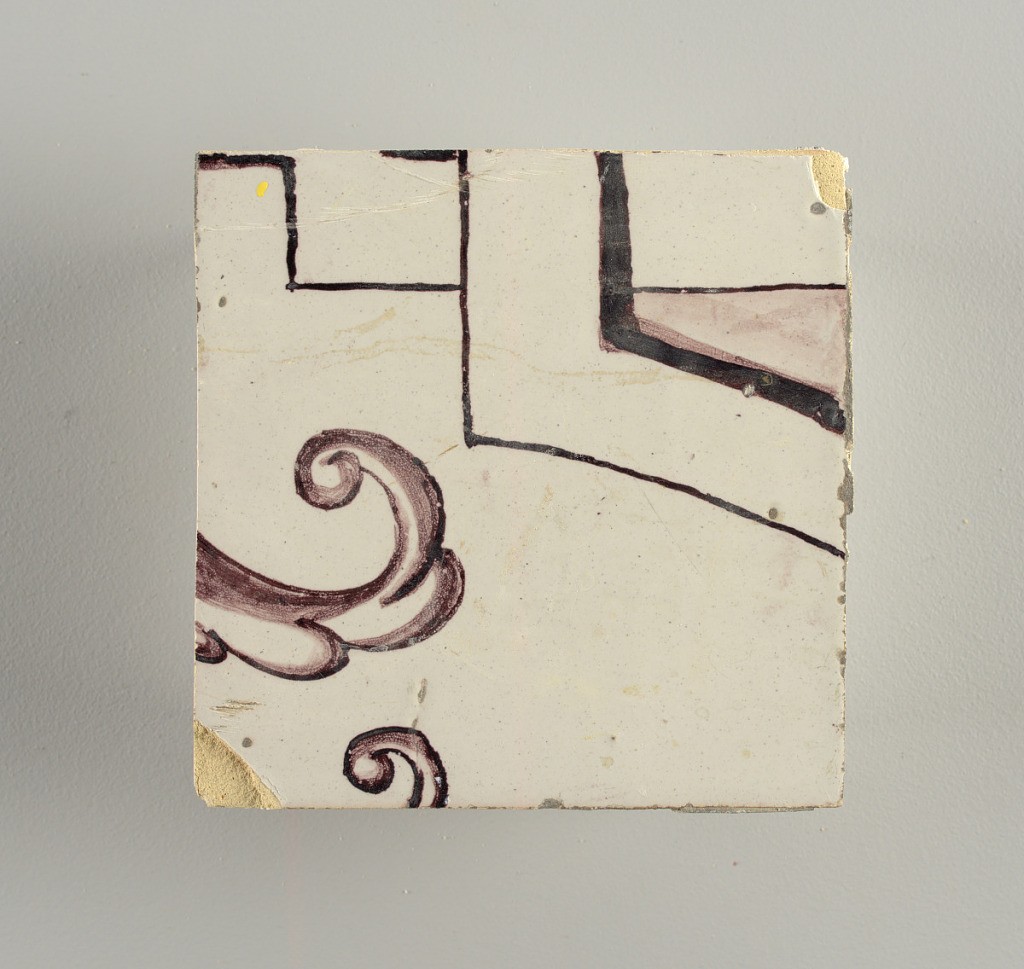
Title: Wall facing
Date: ca. 1725
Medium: tin-glazed earthenware, underglaze
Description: Running design for a frieze or a dado, composed of scrolls of foliage and strapwork, and four repeating motifs--a seated woman in a small upright oval medallion, a putto seated on a rocailled base, and strapwork in axial pattern.  The various panels, A to F, show various repeats of the same design, all being five tiles high and a varying number of tiles wide.